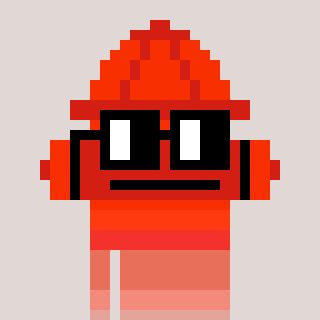
a pixel art character with square black glasses, a fire hydrant-shaped head and a yellow-colored body on a warm background